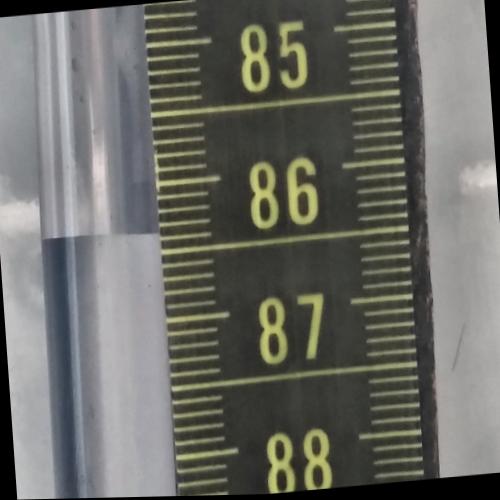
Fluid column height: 86.4 cm